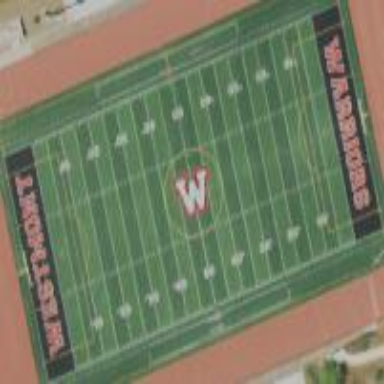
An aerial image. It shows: American football pitch with artificial turf.